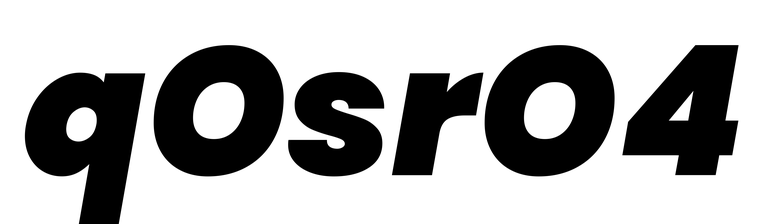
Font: Poppins-BlackItalic